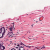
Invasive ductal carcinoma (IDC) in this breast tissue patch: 0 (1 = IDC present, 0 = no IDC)